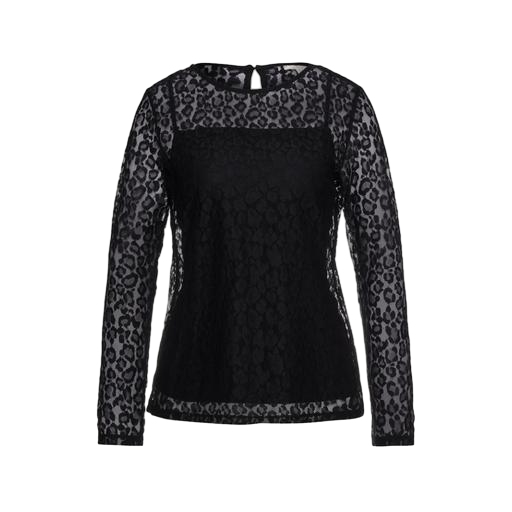
black long-sleeved lace top, black floral-lace shirt, animal colette lace blouse, white background